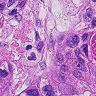
Metastatic tissue present: yes